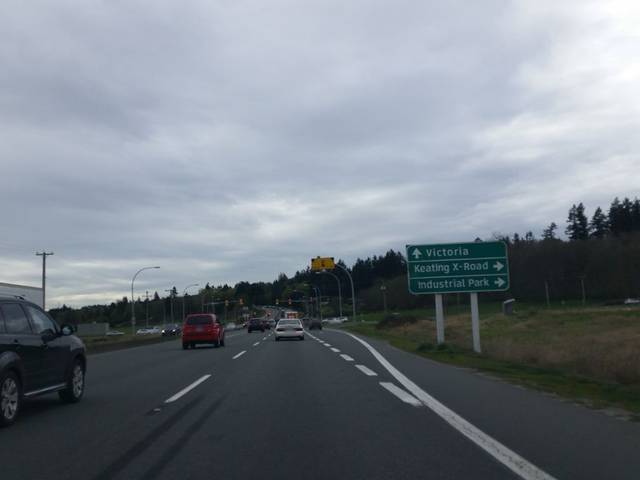
Region: Canada
Coordinates: 48.574, -123.398